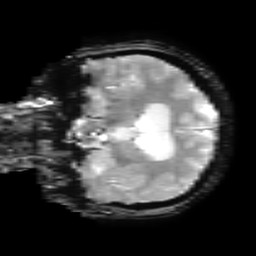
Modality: T2starw
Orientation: coronal
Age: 23
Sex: female
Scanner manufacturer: ge
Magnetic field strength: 3 T
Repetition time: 0.65 s
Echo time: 0.02 s